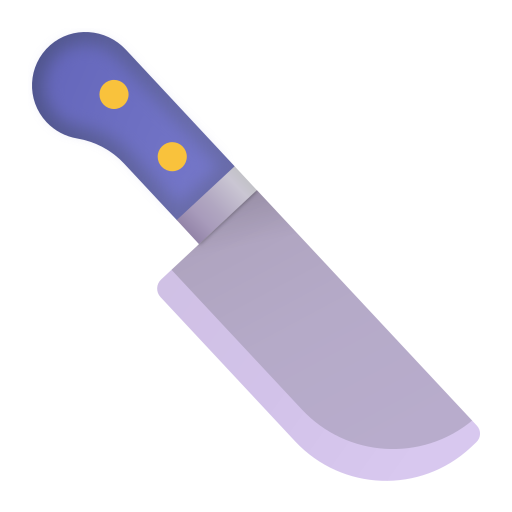
kitchen knife color